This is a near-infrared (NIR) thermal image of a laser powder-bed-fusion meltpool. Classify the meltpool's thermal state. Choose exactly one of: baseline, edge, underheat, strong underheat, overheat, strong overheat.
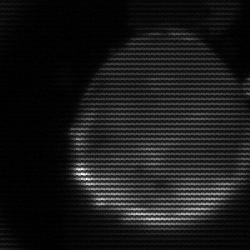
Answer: edge